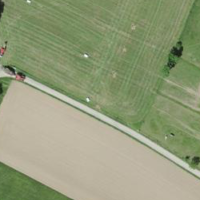
EUNIS habitat code: 52
Species observed at this site:
Chenopodium album